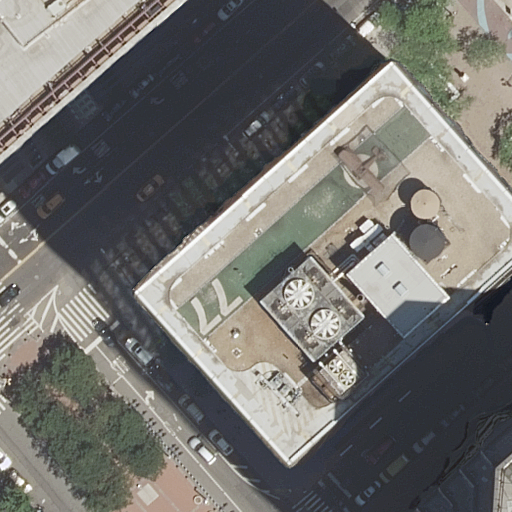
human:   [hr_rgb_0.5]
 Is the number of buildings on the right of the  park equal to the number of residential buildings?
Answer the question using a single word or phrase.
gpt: no

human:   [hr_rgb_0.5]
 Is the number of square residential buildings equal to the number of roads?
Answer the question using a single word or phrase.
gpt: no

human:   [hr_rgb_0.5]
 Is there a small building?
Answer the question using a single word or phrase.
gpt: no

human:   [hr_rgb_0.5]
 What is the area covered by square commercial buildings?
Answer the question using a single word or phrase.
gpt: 0m2

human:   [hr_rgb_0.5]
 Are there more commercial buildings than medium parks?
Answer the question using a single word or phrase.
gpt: no

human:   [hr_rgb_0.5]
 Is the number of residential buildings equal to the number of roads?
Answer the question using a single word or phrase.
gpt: no

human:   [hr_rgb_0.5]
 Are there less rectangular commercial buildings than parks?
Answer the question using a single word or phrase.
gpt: yes

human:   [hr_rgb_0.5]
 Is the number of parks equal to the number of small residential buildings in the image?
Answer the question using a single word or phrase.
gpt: no

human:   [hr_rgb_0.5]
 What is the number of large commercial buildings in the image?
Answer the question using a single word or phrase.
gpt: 0

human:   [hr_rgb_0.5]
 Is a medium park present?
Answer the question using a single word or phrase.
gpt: no

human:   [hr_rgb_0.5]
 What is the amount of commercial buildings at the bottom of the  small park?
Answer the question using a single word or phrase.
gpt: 0

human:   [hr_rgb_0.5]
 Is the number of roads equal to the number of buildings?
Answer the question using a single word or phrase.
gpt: no

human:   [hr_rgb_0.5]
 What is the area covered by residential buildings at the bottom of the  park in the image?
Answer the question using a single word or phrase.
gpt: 189m2

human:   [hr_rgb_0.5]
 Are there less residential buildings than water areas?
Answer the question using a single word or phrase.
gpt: no

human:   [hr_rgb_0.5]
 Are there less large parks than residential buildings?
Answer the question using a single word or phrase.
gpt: yes

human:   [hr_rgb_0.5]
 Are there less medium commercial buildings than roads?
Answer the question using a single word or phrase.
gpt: yes

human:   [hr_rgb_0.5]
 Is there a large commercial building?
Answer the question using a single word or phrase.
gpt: no

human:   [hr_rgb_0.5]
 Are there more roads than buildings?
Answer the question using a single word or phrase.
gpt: yes

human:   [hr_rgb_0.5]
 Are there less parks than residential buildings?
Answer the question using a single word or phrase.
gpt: yes

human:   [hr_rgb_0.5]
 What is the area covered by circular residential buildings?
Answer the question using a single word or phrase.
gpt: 0m2

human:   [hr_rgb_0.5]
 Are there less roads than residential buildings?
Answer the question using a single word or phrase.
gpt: no

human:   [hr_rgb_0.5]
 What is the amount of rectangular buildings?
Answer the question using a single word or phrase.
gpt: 2

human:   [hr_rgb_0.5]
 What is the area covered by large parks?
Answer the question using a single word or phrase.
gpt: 0m2

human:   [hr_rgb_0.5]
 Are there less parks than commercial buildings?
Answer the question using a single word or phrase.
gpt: no

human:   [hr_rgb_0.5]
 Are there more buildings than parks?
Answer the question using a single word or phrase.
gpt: yes

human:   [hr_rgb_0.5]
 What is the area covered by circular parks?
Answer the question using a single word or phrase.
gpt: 0m2

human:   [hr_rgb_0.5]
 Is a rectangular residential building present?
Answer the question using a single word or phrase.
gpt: yes

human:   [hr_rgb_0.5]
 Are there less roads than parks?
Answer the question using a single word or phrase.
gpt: no

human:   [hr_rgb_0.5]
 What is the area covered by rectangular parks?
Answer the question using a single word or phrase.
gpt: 0m2

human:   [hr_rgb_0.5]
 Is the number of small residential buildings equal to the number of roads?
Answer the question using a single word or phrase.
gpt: no

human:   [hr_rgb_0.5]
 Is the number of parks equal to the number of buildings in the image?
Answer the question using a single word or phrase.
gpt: no

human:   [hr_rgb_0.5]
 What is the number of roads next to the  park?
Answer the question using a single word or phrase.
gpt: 7

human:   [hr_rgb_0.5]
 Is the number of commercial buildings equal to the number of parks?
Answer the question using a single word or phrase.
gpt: no

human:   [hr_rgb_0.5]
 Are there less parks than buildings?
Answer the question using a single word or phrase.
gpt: yes

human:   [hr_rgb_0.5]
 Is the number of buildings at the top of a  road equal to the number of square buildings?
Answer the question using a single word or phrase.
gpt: no

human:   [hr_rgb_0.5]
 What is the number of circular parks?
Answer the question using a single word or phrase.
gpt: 0